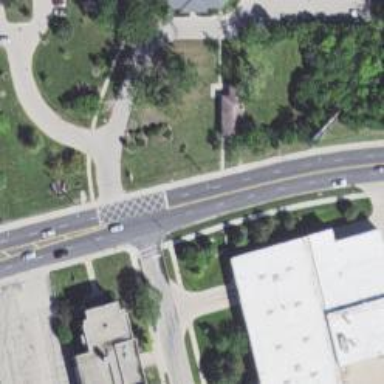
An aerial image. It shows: Uncontrolled crossing on footway with marked lines.